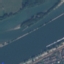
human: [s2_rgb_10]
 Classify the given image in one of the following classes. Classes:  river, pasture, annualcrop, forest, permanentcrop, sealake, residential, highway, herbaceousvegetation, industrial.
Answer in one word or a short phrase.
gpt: River